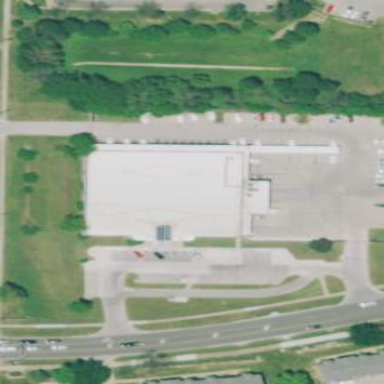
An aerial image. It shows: Post office building.